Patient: sex F, age 54
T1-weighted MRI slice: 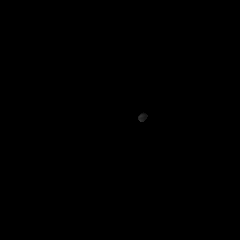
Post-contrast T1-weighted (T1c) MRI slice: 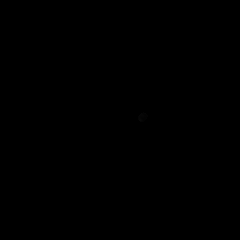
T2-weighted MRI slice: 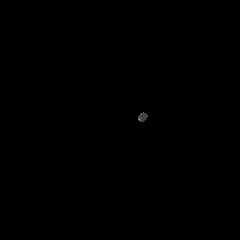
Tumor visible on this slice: no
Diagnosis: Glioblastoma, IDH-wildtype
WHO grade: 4